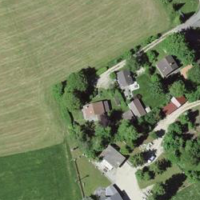
EUNIS habitat code: 23
Species observed at this site:
Cardamine heptaphylla
Sorbus aucuparia
Corylus avellana